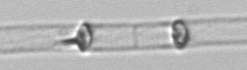
Label: Dactyliosolen_blavyanus